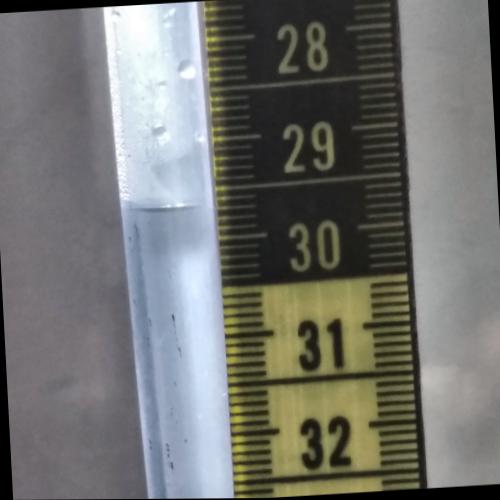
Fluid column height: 29.7 cm